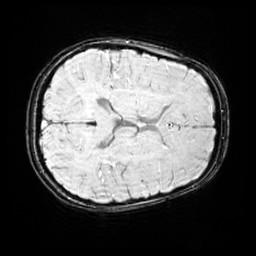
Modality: SWI
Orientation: axial
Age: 9
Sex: female
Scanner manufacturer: siemens
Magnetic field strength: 3 T
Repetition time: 0.027 s
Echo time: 0.02 s